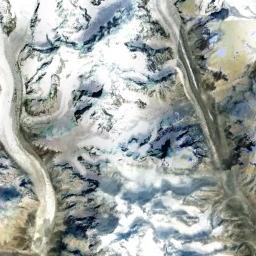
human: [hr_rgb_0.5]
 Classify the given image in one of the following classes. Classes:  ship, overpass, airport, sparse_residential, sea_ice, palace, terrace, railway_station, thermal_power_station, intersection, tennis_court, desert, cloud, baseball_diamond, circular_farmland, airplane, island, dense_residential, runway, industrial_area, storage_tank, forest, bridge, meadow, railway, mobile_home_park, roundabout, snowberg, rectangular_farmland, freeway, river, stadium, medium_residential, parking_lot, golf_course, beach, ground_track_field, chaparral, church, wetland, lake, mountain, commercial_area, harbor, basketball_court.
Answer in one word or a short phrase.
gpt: snowberg